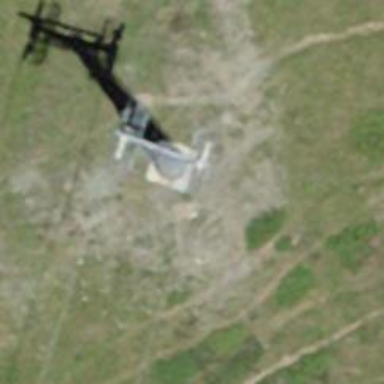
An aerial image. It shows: Pylon for aerialway.